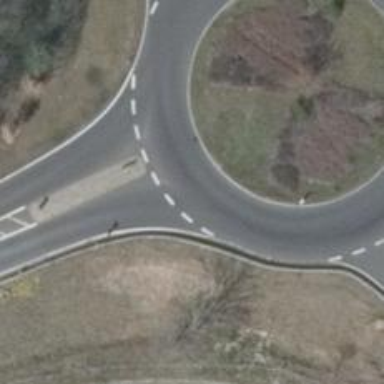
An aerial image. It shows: Tertiary road with asphalt surface leading to roundabout.